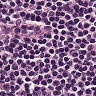
Metastatic tissue present: no